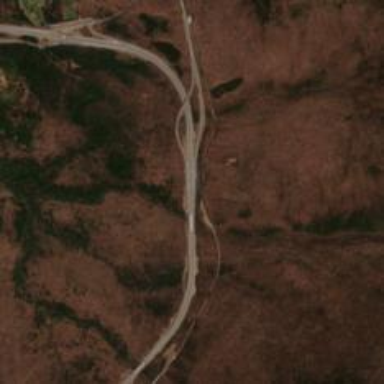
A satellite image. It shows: Motorway junction.